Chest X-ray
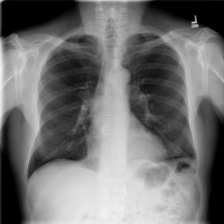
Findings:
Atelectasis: negative
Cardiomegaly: negative
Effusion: negative
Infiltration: negative
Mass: negative
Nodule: negative
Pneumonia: negative
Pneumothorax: negative
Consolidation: negative
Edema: negative
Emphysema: negative
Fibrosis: positive
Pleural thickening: negative
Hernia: negative